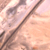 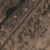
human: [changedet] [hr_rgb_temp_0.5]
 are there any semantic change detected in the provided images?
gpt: The desert area near the road left the place to urbanization.